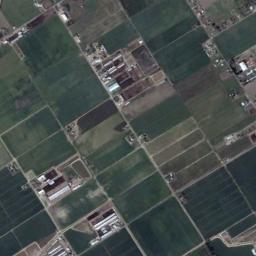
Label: rectangular_farmland